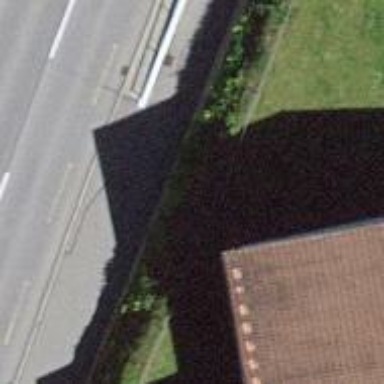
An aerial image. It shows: Paved footway.